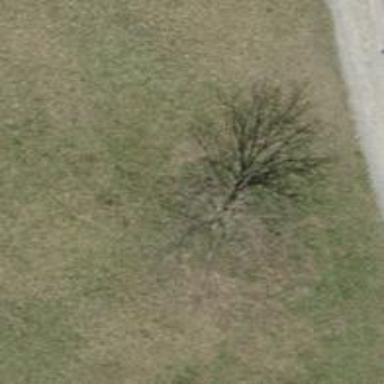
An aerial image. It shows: Urban area featuring tree as natural element.